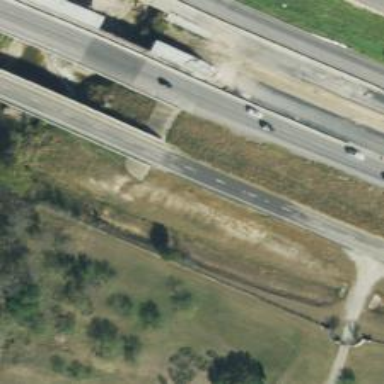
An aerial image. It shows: Secondary road with frontage road crossing bridge.